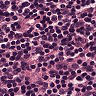
Metastatic tissue present: no